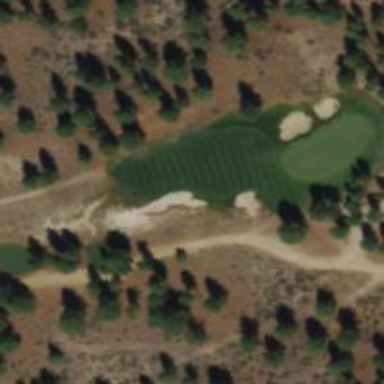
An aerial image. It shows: View of golf hole.